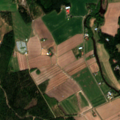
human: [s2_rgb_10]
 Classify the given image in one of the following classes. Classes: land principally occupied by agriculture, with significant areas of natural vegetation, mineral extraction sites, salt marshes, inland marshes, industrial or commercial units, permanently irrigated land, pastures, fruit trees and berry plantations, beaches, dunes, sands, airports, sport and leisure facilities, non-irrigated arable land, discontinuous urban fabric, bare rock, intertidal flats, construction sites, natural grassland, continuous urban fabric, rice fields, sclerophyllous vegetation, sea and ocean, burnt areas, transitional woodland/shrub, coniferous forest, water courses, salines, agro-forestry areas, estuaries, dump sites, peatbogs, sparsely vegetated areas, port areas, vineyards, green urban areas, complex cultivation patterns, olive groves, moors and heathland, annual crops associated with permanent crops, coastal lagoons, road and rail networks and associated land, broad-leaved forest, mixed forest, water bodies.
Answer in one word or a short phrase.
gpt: non-irrigated arable land, land principally occupied by agriculture, with significant areas of natural vegetation, coniferous forest, mixed forest